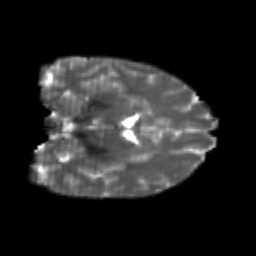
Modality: T2w
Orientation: coronal
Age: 23
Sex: female
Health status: healthy
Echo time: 0.074 s